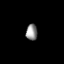
Tissue: lung
Cell type: Endothelial cells
Senescence score: 0.5478
Nuclear area (px): 182
Mean DAPI intensity: 142.758